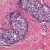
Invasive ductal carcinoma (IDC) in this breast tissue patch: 0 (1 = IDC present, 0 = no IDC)